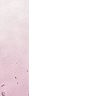
Metastatic tissue present: no